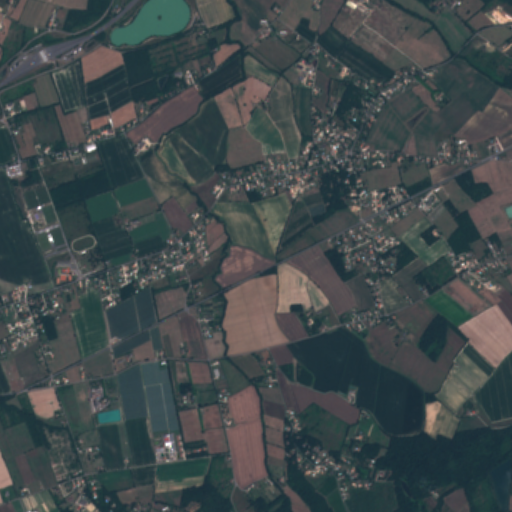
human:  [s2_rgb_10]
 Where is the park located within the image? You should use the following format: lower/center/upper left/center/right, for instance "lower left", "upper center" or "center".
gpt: The park is located in the center left of the image.
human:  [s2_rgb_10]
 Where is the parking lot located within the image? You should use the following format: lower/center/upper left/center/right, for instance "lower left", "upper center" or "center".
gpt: The parking lot is located in the upper left of the image.
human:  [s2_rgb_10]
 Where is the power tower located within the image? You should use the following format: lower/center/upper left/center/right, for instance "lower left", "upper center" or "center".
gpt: The power tower is located in the lower right of the image.
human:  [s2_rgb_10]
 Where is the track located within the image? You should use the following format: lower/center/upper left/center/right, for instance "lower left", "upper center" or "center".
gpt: The track is located in the center left of the image.
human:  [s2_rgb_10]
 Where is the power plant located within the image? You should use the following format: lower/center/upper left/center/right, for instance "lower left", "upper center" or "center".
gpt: There is no power plant in the image.